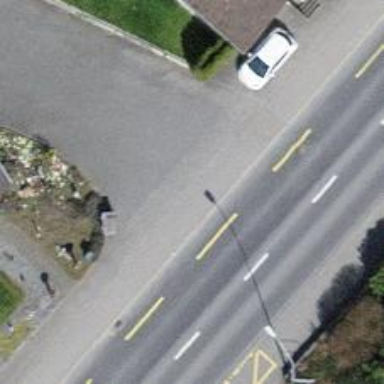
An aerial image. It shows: Unmarked crossing on the road.